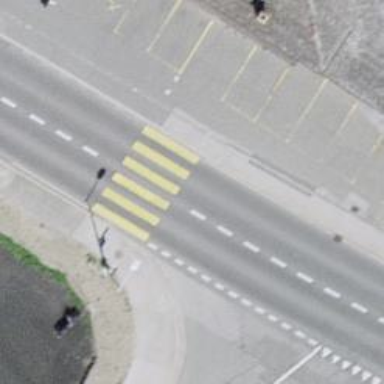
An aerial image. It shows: Uncontrolled zebra crossing with visible markings on the road.